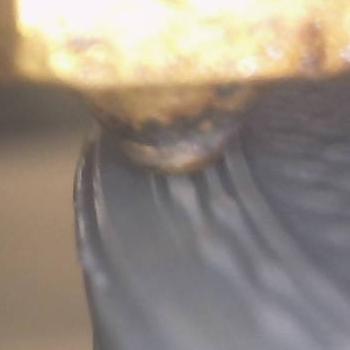
Flow rate: 33%